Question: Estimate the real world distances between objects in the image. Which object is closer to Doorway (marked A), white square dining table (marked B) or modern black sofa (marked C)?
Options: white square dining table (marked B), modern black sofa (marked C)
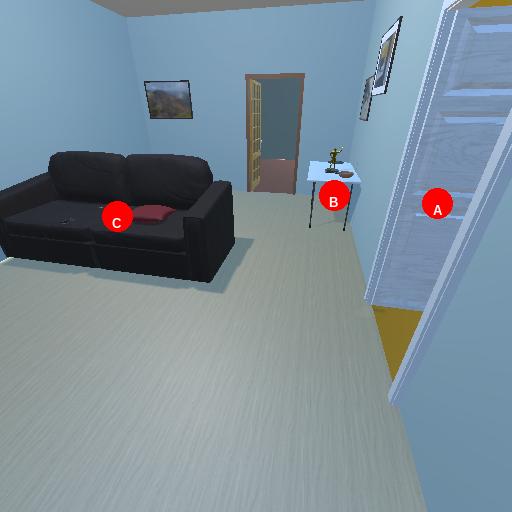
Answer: white square dining table (marked B)